Question: It is required to place a number of queens so that there is a queen in each row and column. Find the number of different placements of queens that satisfy the constraint that queens cannot attack each other. At the same time, the newly placed queen cannot be eaten by the existing knight, but there is no need to consider whether the knight will be attacked by the queen.
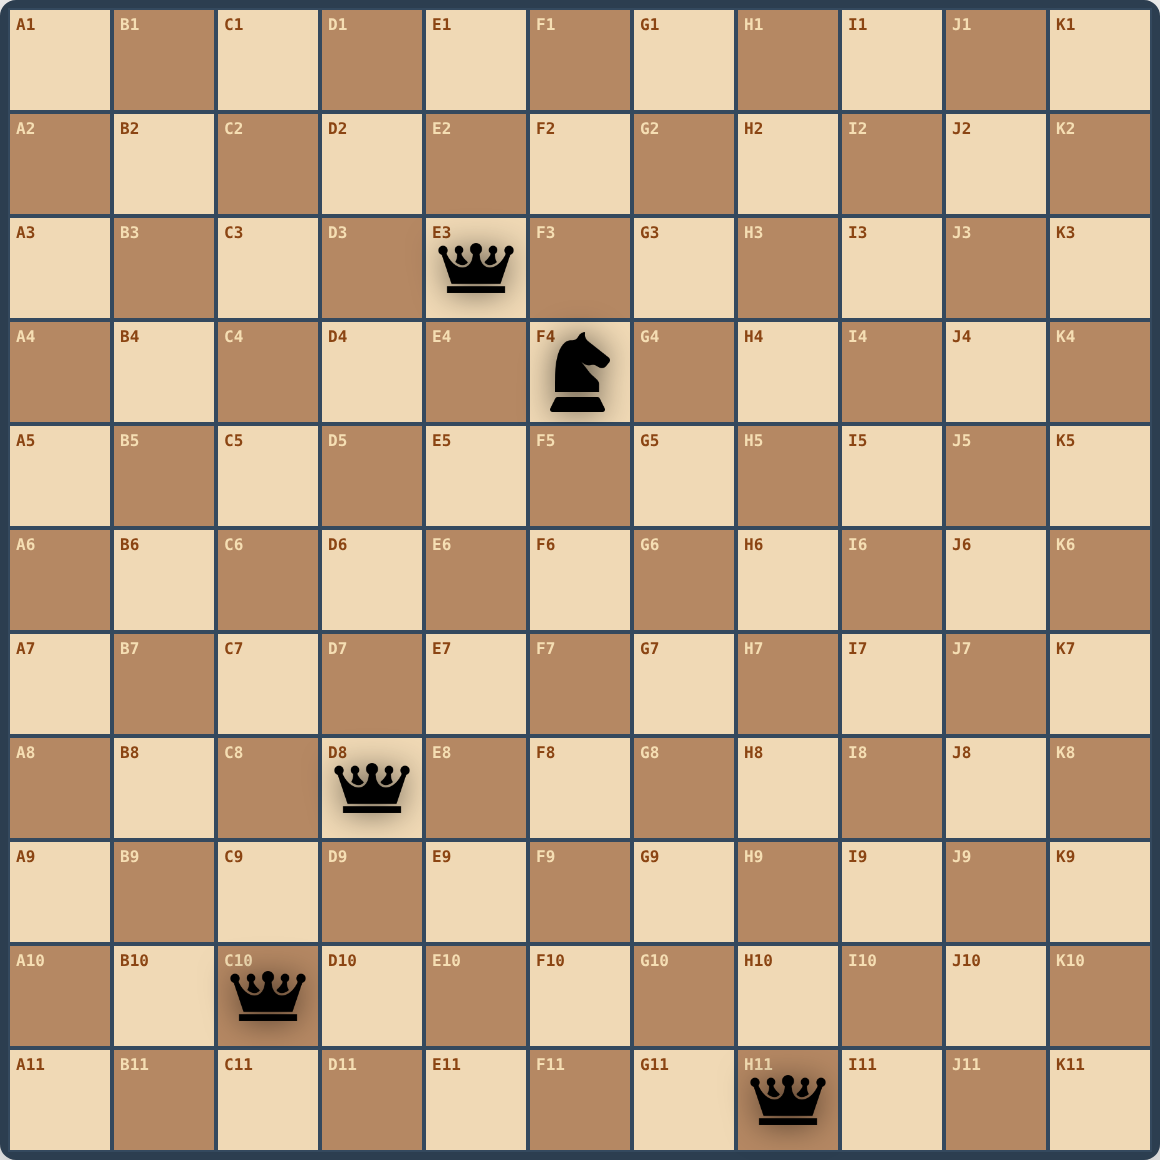
Answer: 3